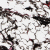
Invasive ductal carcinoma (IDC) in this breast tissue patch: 0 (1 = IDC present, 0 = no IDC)